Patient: sex M, age 52
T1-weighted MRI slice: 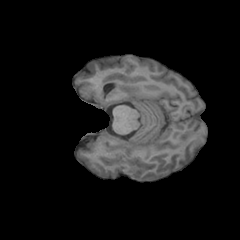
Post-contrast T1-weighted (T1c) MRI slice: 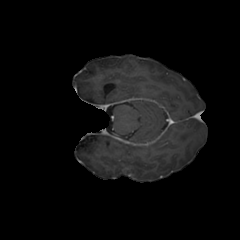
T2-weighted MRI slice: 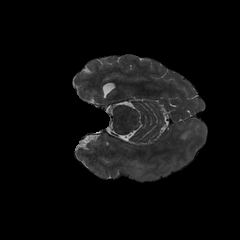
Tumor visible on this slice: yes
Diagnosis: Glioblastoma, IDH-wildtype
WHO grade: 4